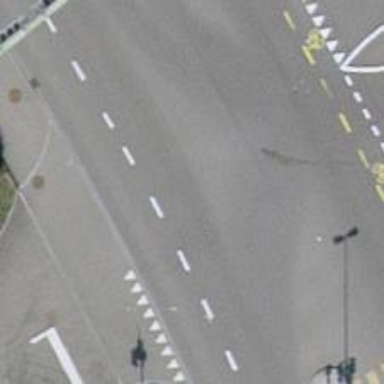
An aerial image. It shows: Road with traffic signals.